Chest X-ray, PA view. Patient: 70 years old, sex F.
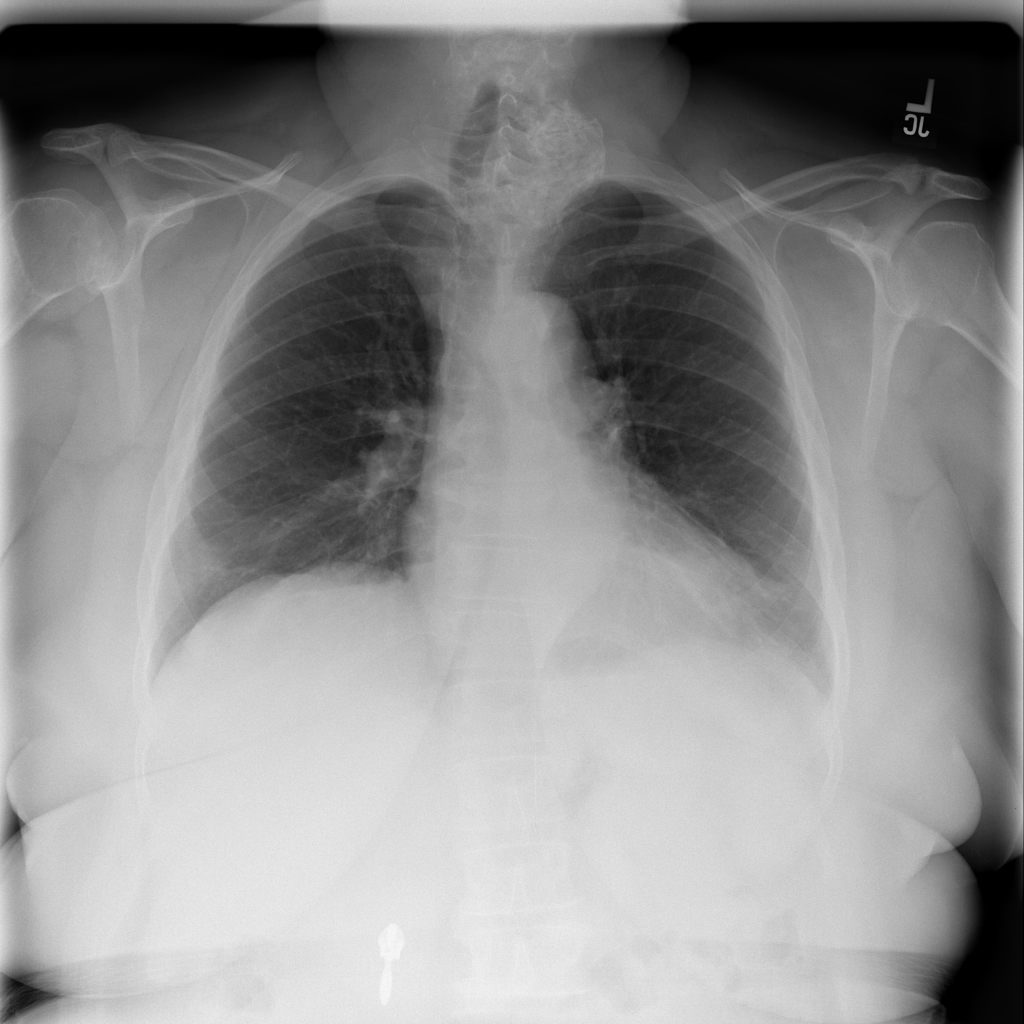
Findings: No Finding